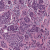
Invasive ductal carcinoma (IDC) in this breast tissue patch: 1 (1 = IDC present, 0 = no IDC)